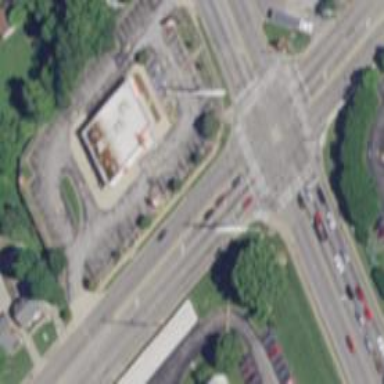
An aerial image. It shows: Crossing road.